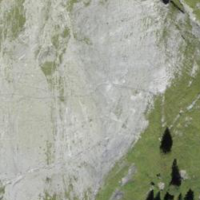
EUNIS habitat code: 48
Species observed at this site:
Euphorbia cyparissias
Aster alpinus
Boloria titania